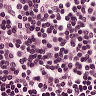
Metastatic tissue present: no